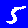
Digit: 5